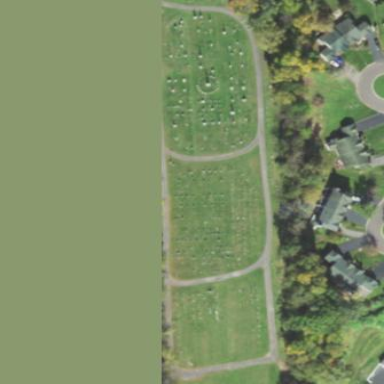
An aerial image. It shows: Cemetery.